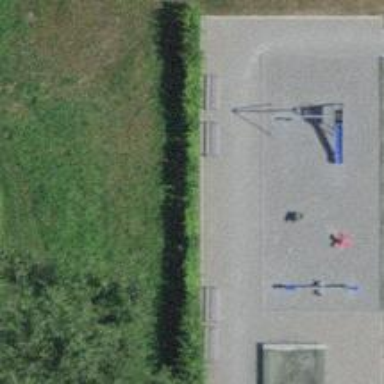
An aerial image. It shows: Playground area for leisure land.